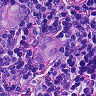
Metastatic tissue present: yes